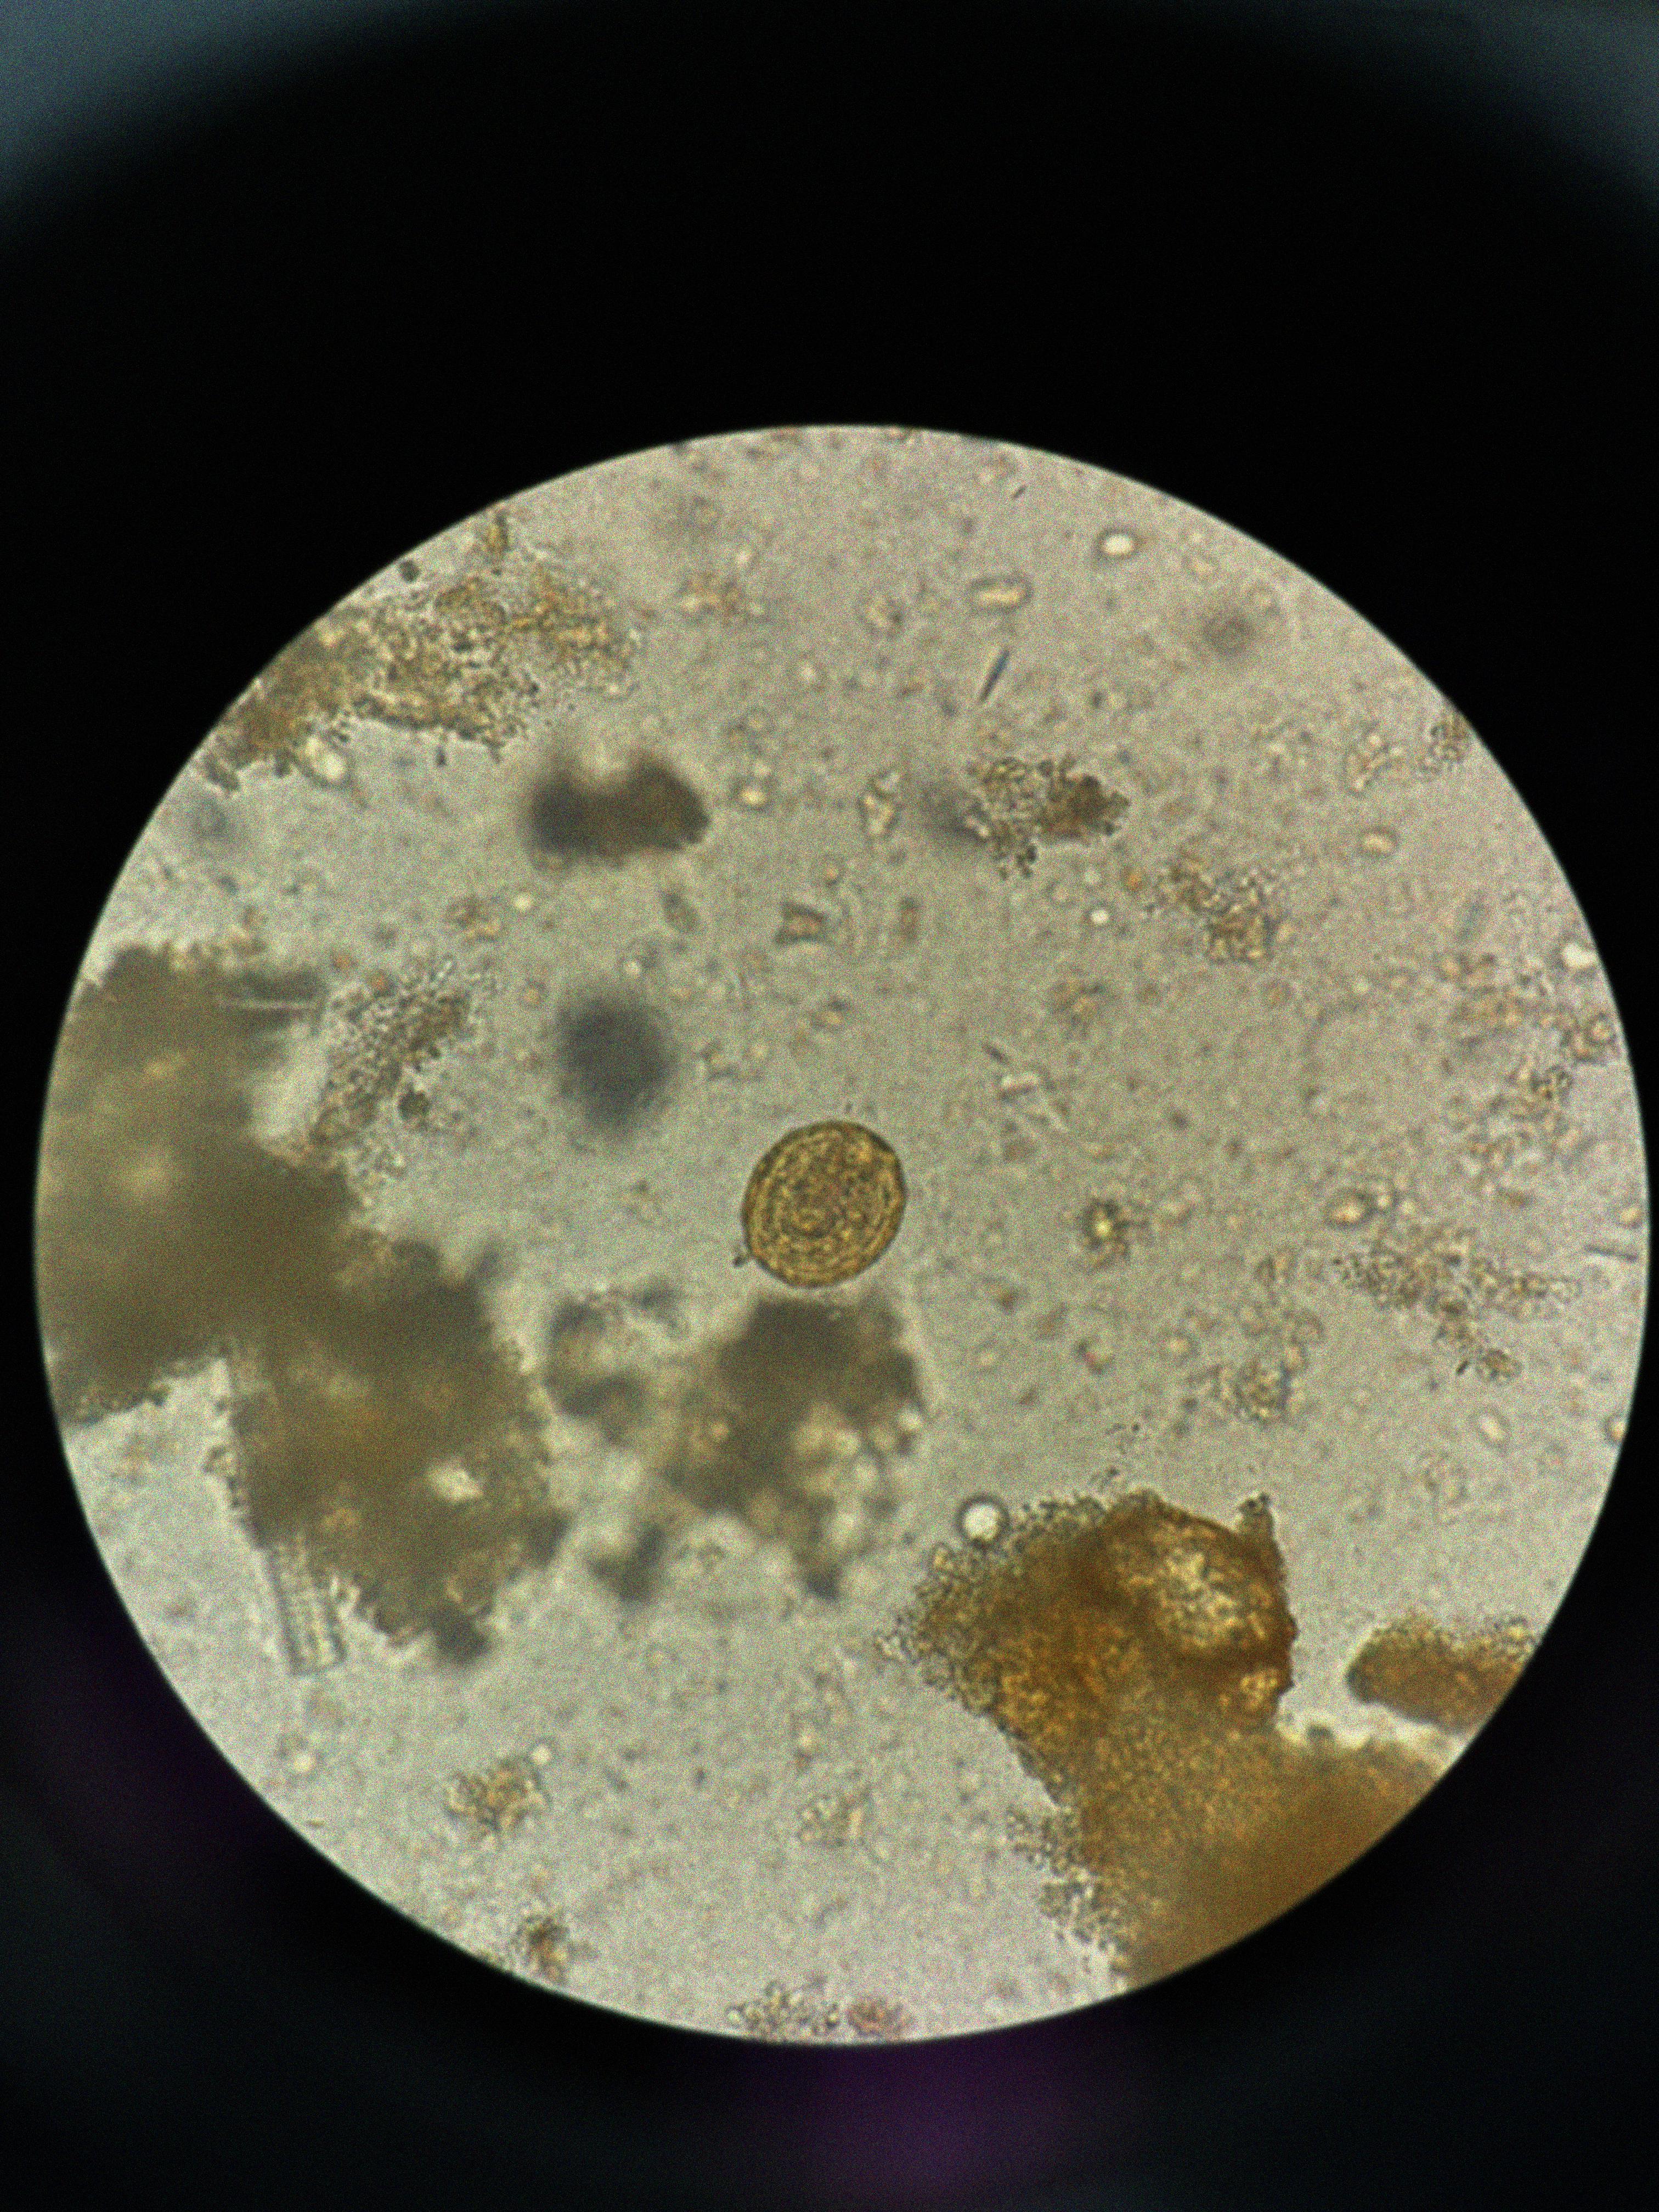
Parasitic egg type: Ascaris lumbricoides